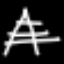
Label: The Eiffel Tower